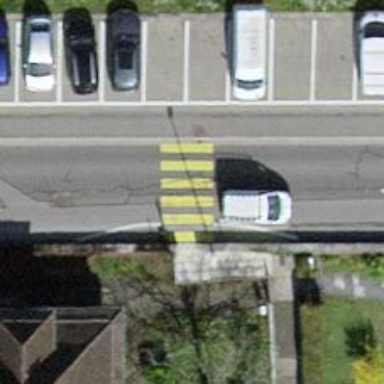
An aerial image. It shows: Marked crossing with zebra markings on the road.